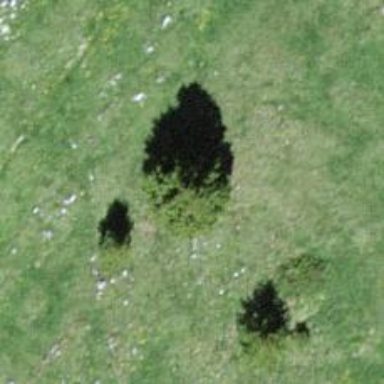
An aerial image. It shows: Needle-leaved tree in nature.